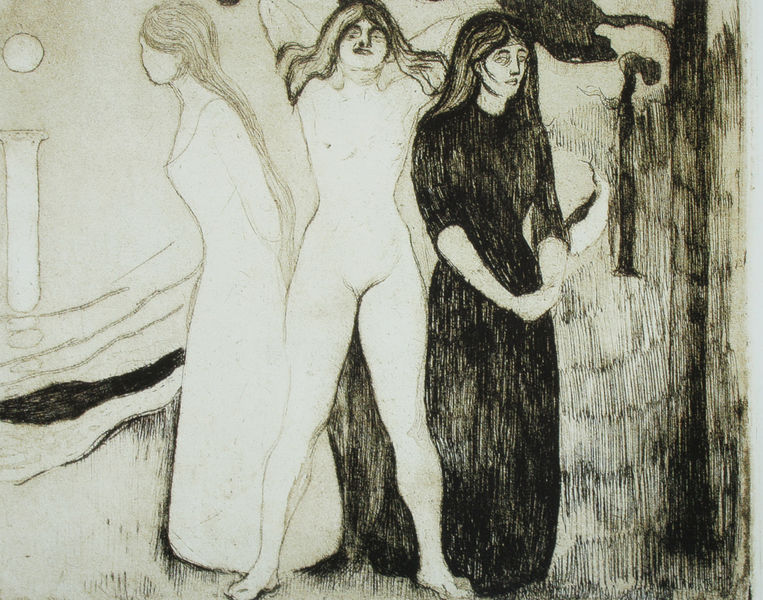
Titel: Das Weib
Künstler: Edvard Munch
Standort: Oslo
Institution: Munch-Museet
Schlagwörter: akt, baum, dunkel, körper, meer, nackt, schatten, wasser, weiß, fluss, frauen, landschaft, see, stadt, ufer, brust, busen, frau, grau, haar, hell, kleid, kleider, licht, mitte, mund, nacht, profil, schwarz, skizze, straße, säule, zeichnung, weg, fauves, symbolismus, jung, arme, augen, falten, gesicht, tod, trauer, hände, ast, kalt, natur, sonne, haare, drei, frontal, kontrast, wald, vase, beine, brüste, düster, moderne, abstrakt, modern, grafik, graphik, tag, linien, füsse, sepia, figuren, melancholie, nackte, scham, vagina, femme, striche, umriss, mond, munch, kohle, jugend, schraffur, radierung, schrafur, baun, schwarzweiß, norwegen, schweden, bleistift, gespreizt, beten, gebet, kohlezeichnung, femme fatale, edvard munch, triumph, verführung, metamorphose, kolben, achse, schemen, psyche, unheimlich, gesichtslos, drei frauen, parzen, unschuld, zentriert, edward munch, lebensalter, gestrichelt, weiblichkeit, skandinavien, trio, redon, gratien, edward, edvard, gut und böse, haaree, munc, nornen